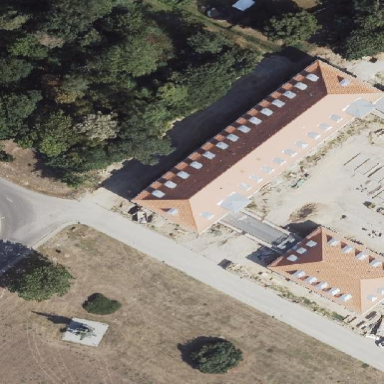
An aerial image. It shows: Building with hipped roof.